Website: lowes
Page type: stored-credit-cards
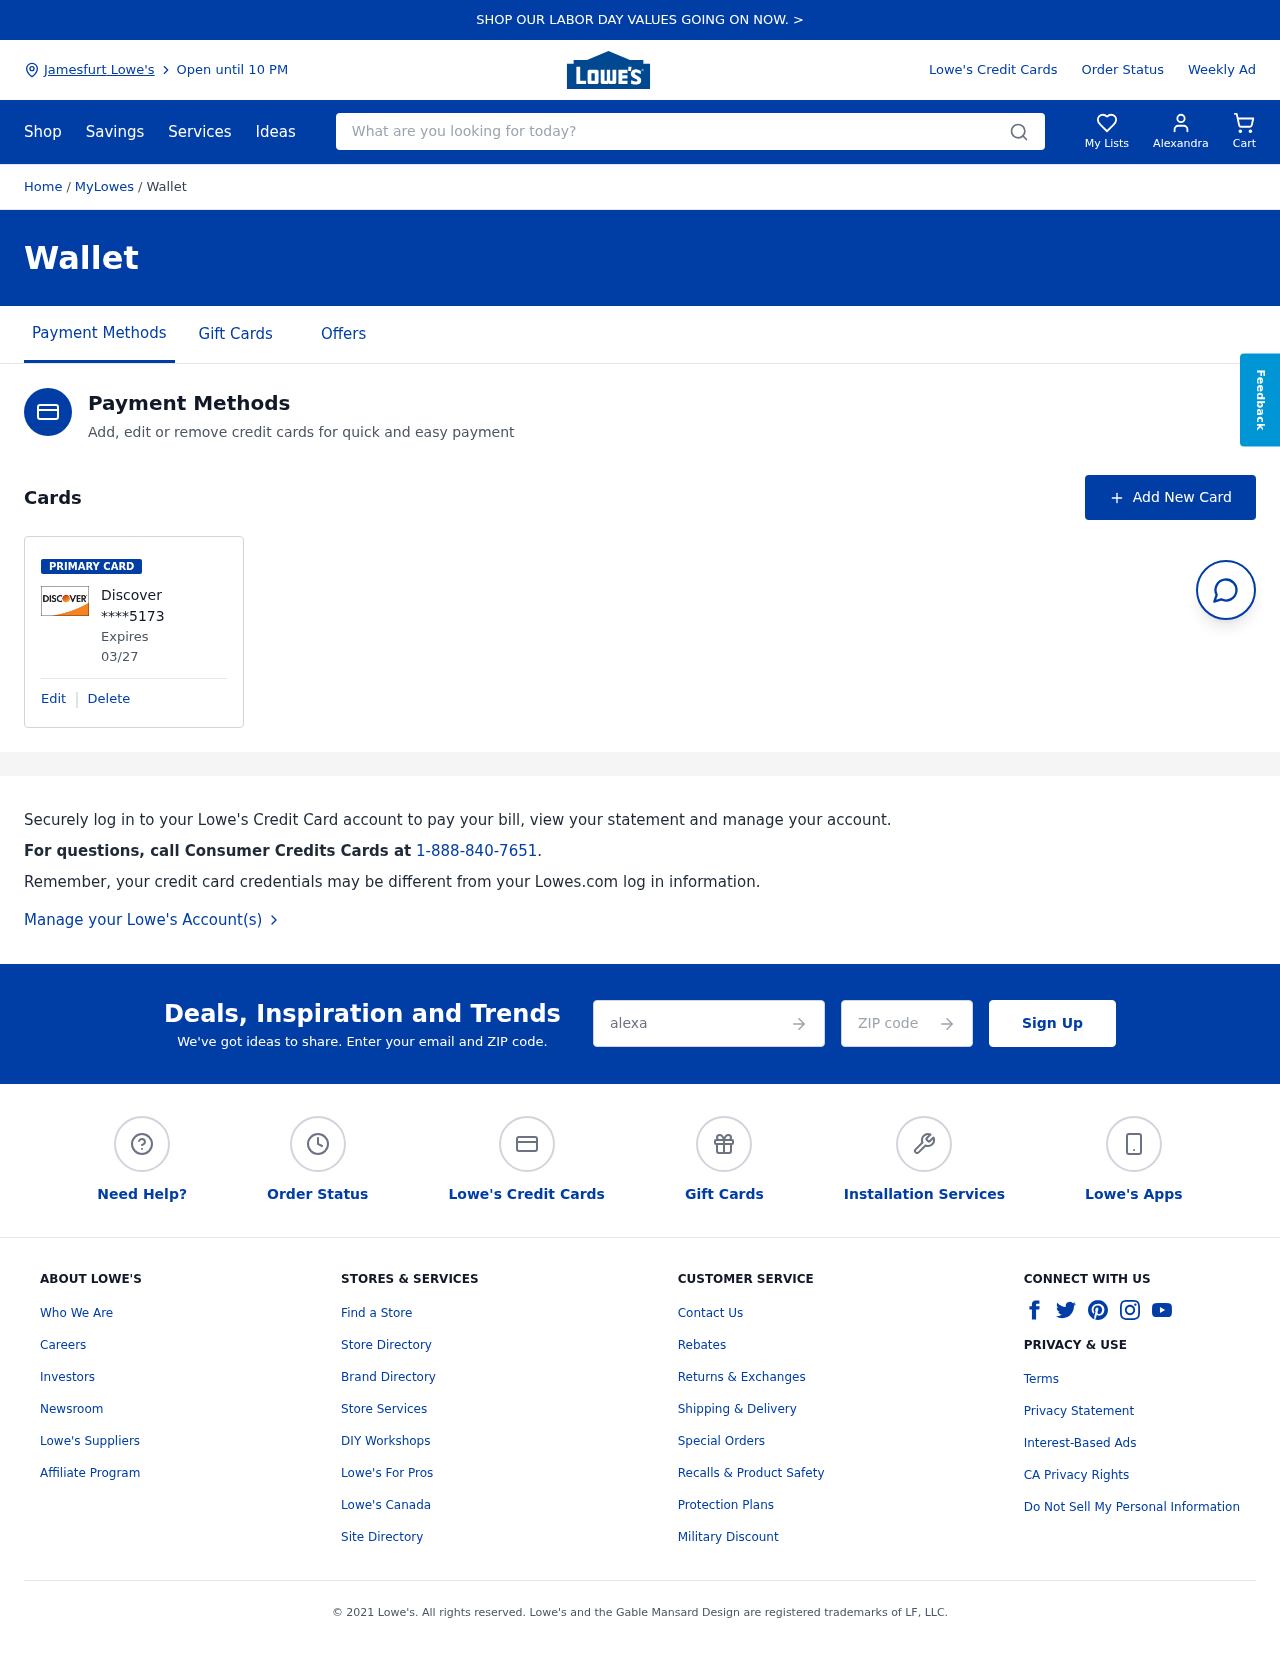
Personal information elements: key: PII_CARD_EXPIRY
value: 03/27
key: PII_CARD_LAST4
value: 5173
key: PII_CARD_TYPE
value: Discover
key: PII_CITY
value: Jamesfurt Lowe's
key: PII_EMAIL
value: alexandra.hill@hotmail.com
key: PII_FIRSTNAME
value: Alexandra
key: PII_POSTCODE
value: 41724
Search elements: key: HEADER_SEARCH
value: What are you looking for today?